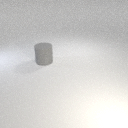
large gray rubber cylinder